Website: macys
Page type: billing-address
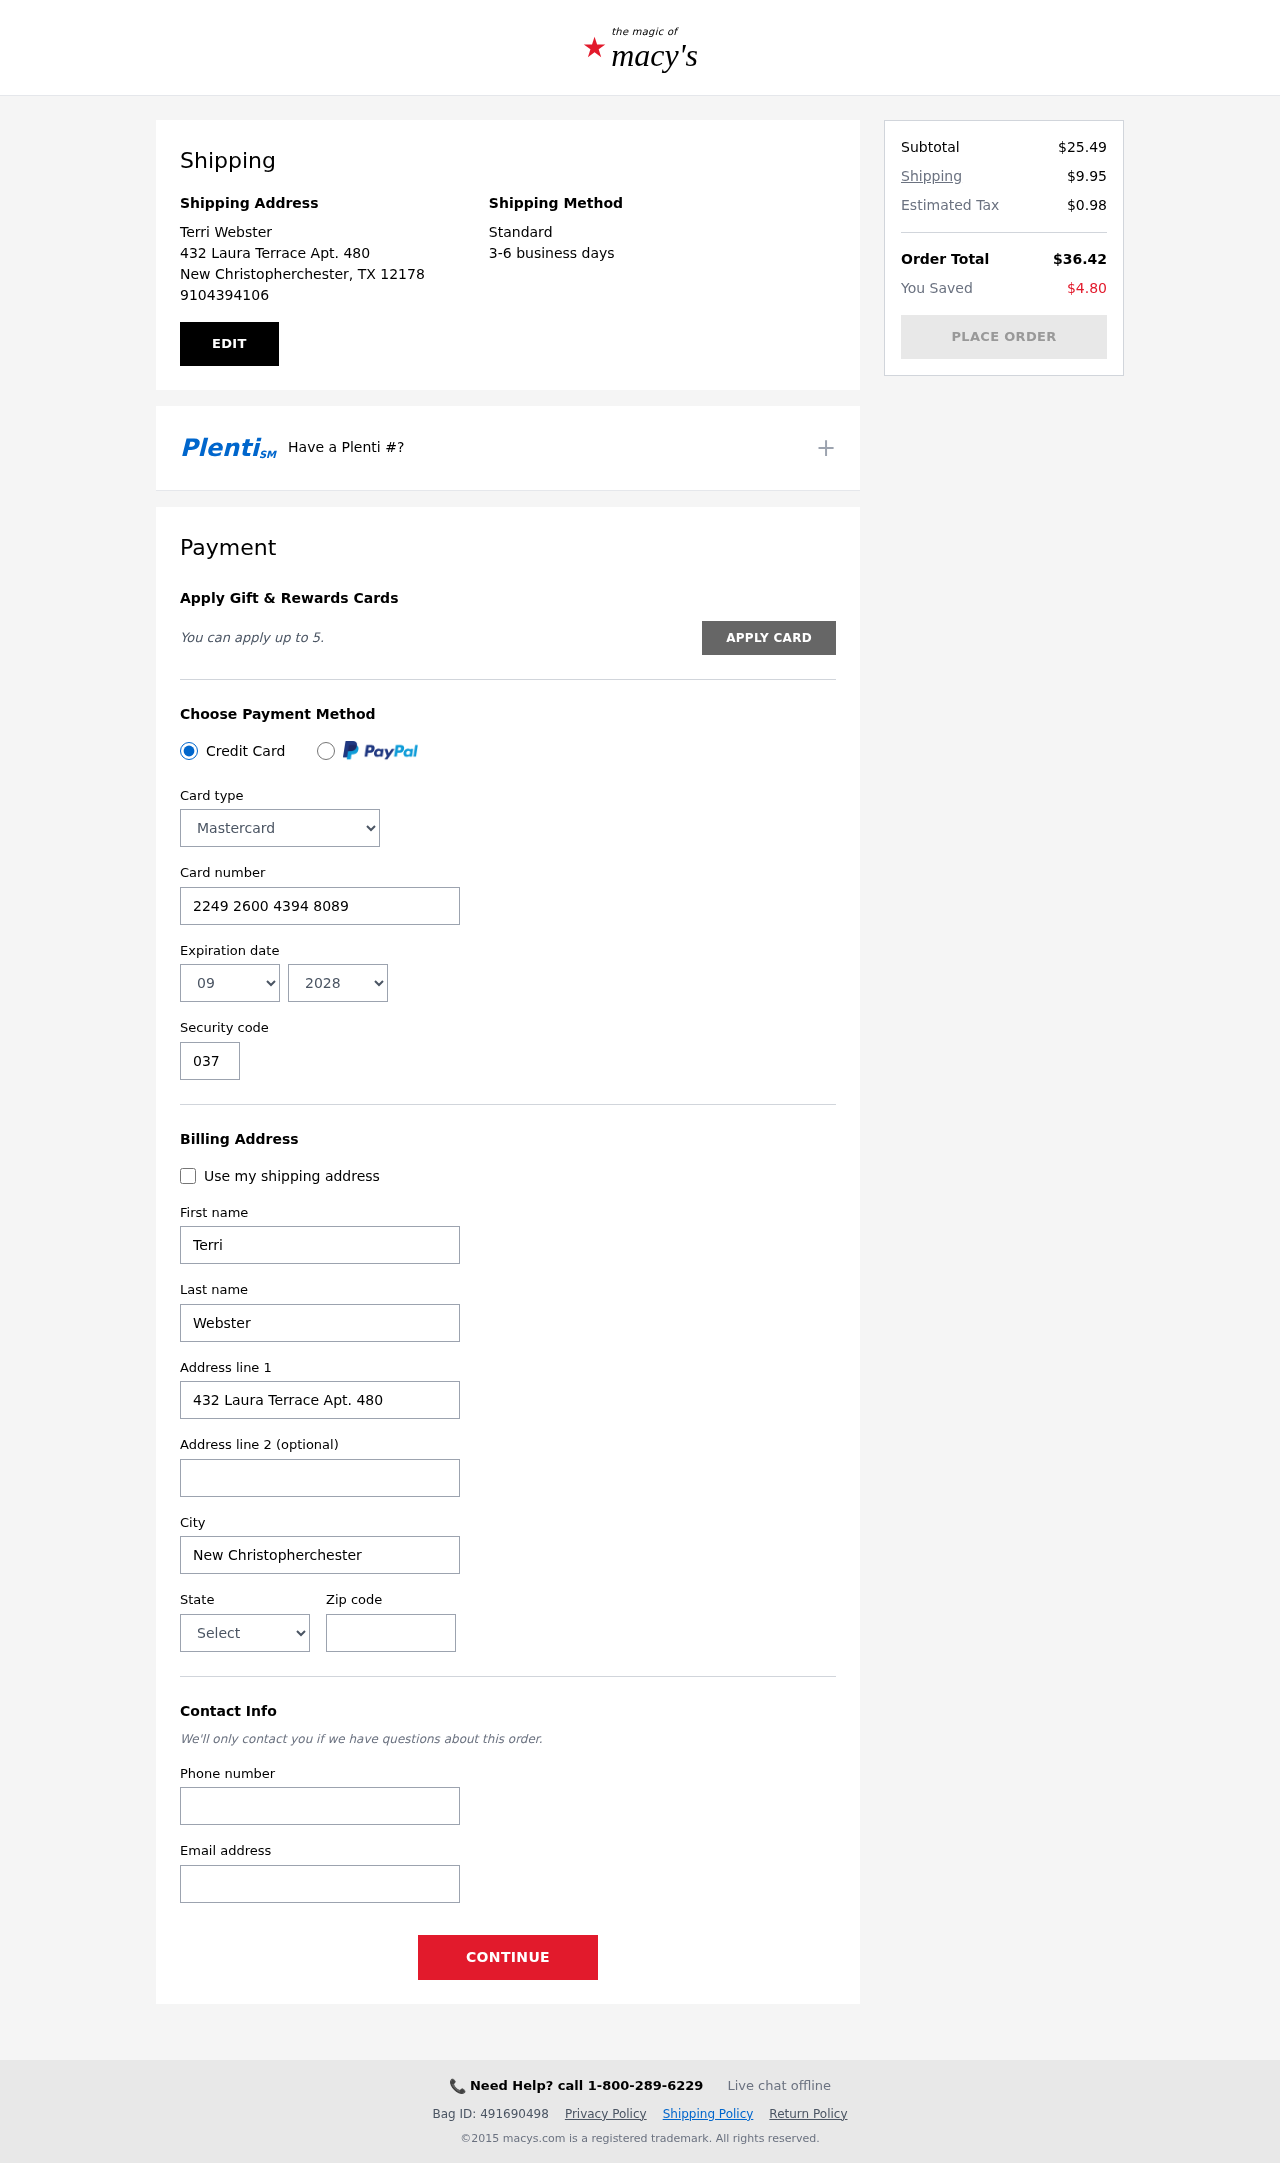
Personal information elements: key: PII_CARD_CVV
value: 037
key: PII_CARD_EXPIRY_MONTH
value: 09
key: PII_CARD_EXPIRY_YEAR
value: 28
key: PII_CARD_NUMBER
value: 2249 2600 4394 8089
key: PII_CARD_TYPE
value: Mastercard
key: PII_CITY
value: New Christopherchester
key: PII_CITY_STATE_ZIP
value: New Christopherchester, TX 12178
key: PII_EMAIL
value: terri_webster@hotmail.com
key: PII_FIRSTNAME
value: Terri
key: PII_FULLNAME
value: Terri Webster
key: PII_LASTNAME
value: Webster
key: PII_PHONE
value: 9104394106
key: PII_POSTCODE
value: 12178
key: PII_STATE
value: Texas
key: PII_STREET
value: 432 Laura Terrace Apt. 480
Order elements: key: ORDER_SUBTOTAL
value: $25.49
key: ORDER_SHIPPING_COST
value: $9.95
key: ORDER_TAX
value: $0.98
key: ORDER_TOTAL
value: $36.42
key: ORDER_SAVINGS
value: $4.80